Interaction volume radius: 10 \u00c5
Interaction volume height: 45 \u00c5
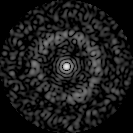
Disorder parameter: 0.8333